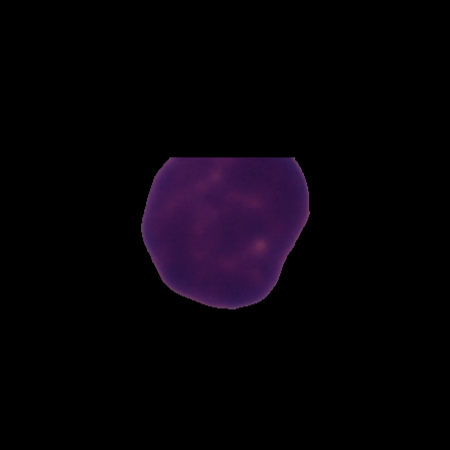
Label: healthy